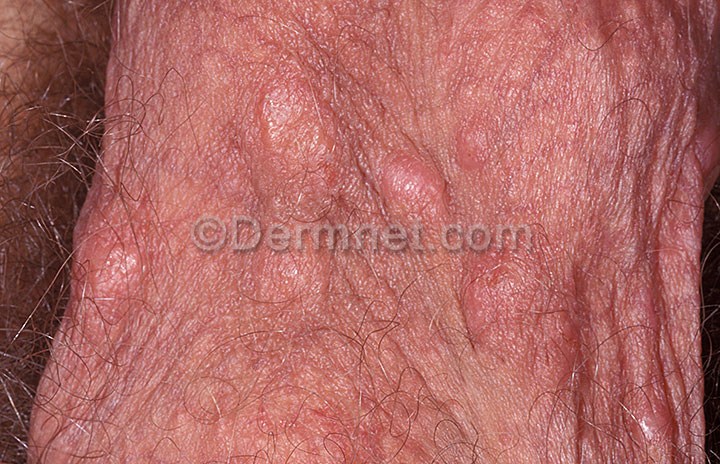
Disease: Scabies Lyme Disease and other Infestations and Bites